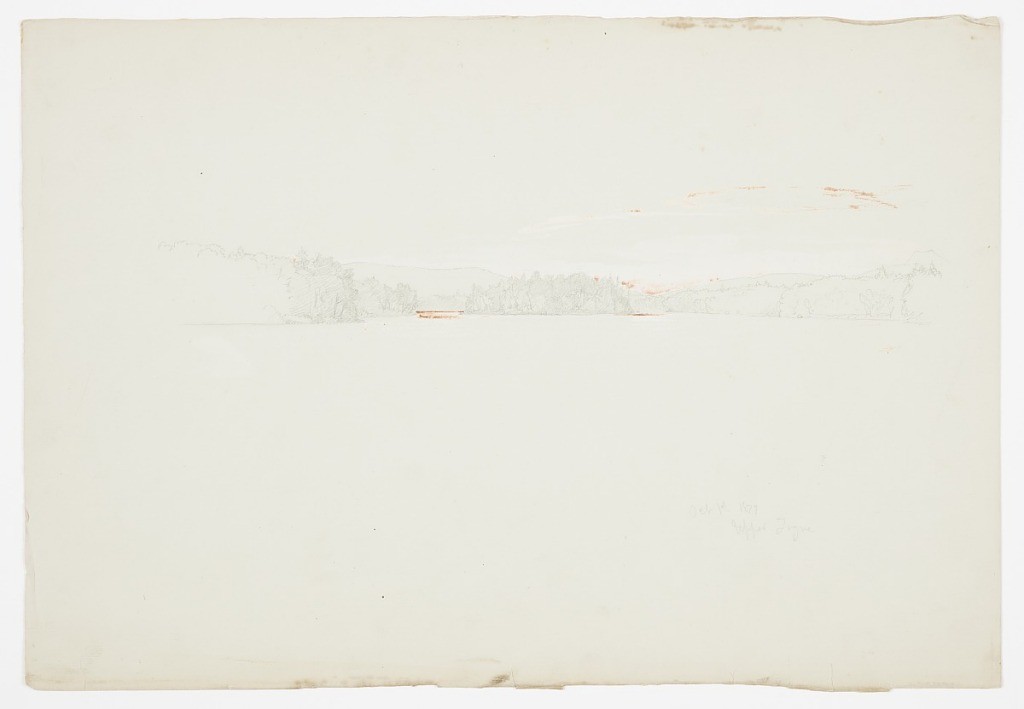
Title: Upper Togue Pond, Maine
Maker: Frederic Edwin Church, American, 1826–1900
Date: October 1, 1879
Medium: Graphite and oxidized white gouache on light green wove paper
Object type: Drawing
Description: Landscape sketch showing a view of Upper Togue Pond near Mt. Katahdin in Maine, likely looking west from the pond's eastern shore, with Doubletop Mountain visible in the background at right. The foreground is comprised of the pond's surface, while its heavily wooded opposite shore stretches horizontally across the middle distance. Distant hills and mountains--such as the previously mentioned Doubletop Mountain--are visible in the distance.